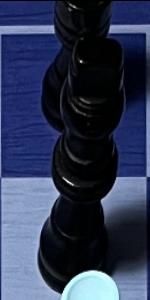
Label: King_Black